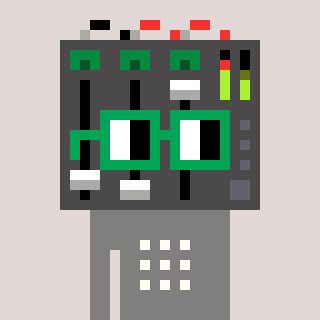
a pixel art character with square green glasses, a mixer-shaped head and a bluegrey-colored body on a warm background